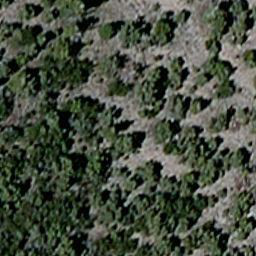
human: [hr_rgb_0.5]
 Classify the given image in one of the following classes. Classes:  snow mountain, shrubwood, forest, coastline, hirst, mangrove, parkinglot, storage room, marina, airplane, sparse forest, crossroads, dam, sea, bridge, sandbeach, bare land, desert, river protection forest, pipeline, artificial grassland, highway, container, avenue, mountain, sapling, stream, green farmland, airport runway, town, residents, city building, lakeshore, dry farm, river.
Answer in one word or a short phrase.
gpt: sparse forest